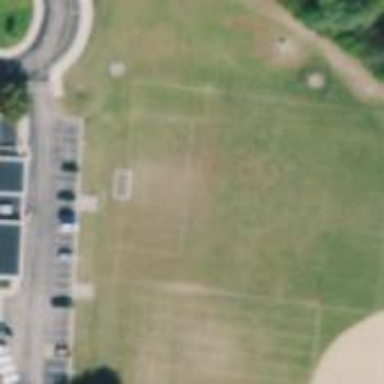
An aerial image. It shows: Soccer pitch for leisure land activities.